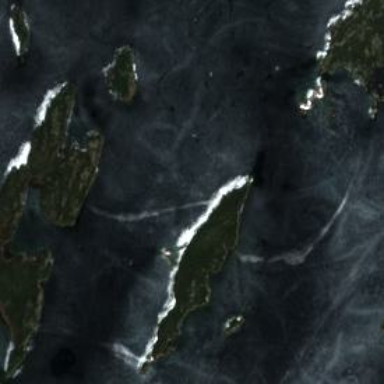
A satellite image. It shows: Island.